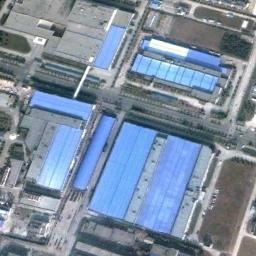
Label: industrial_area